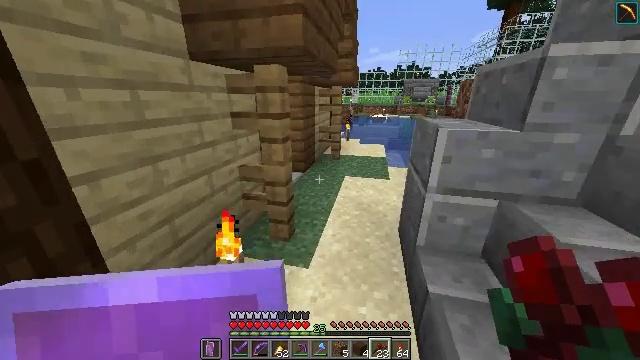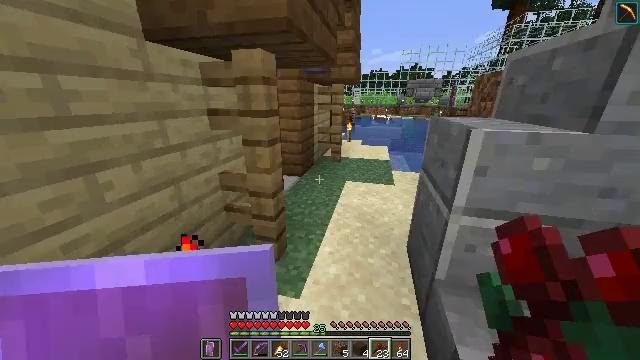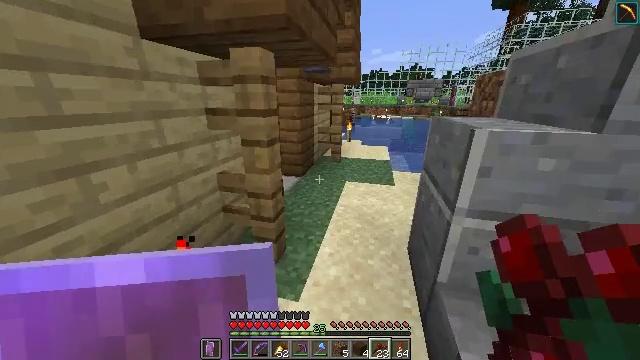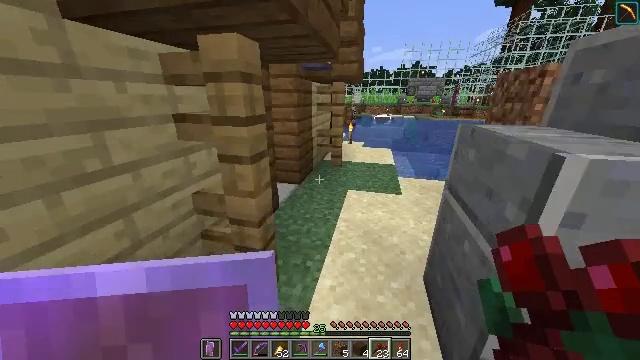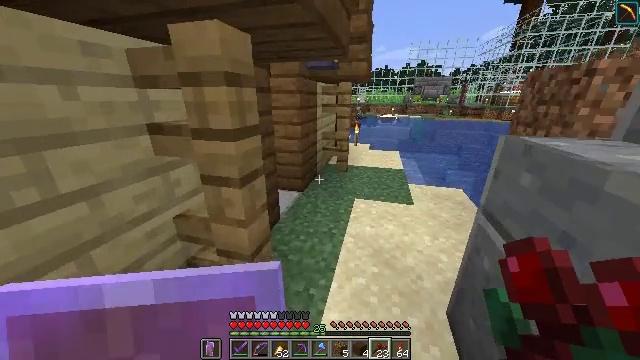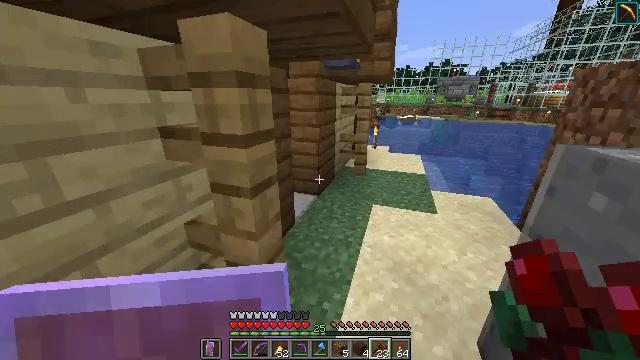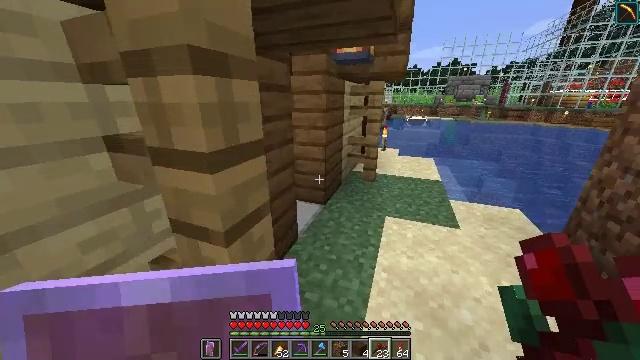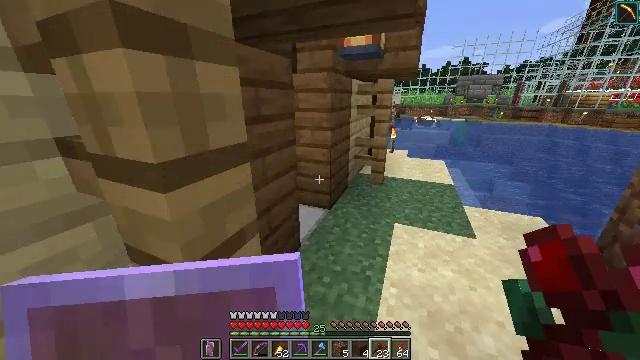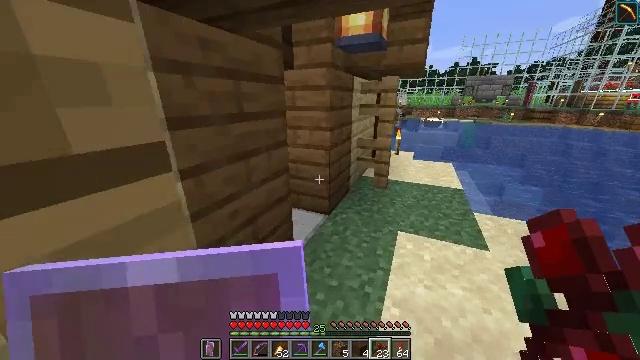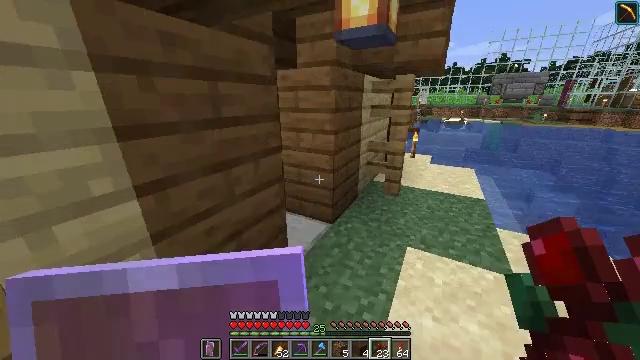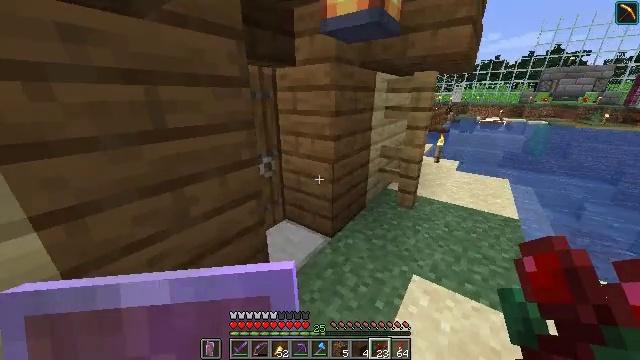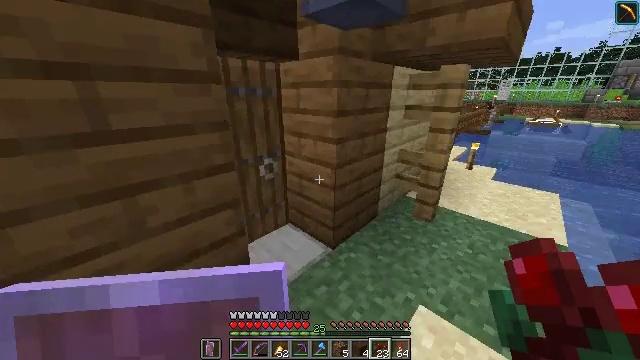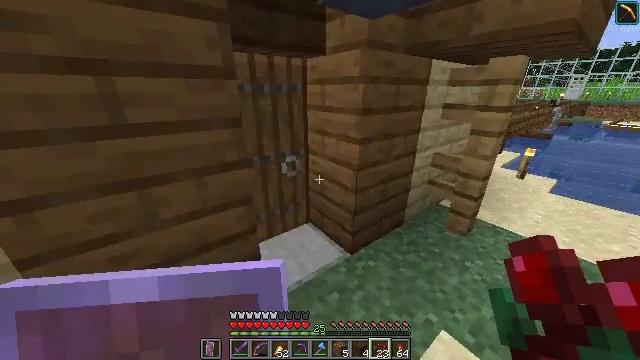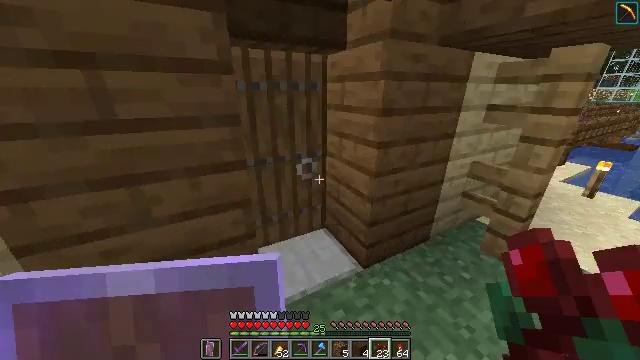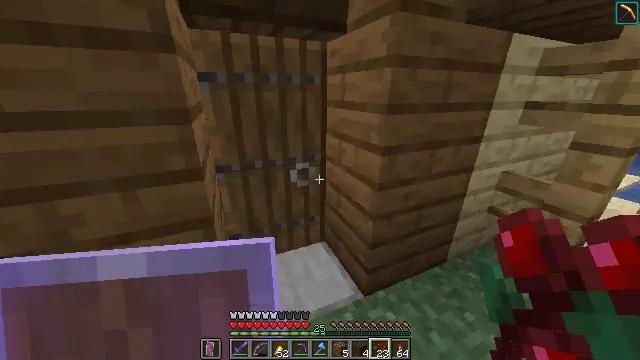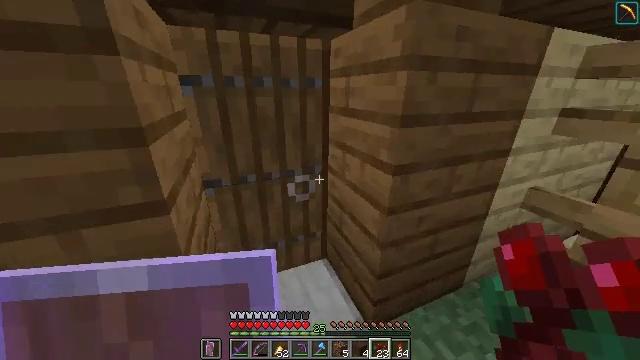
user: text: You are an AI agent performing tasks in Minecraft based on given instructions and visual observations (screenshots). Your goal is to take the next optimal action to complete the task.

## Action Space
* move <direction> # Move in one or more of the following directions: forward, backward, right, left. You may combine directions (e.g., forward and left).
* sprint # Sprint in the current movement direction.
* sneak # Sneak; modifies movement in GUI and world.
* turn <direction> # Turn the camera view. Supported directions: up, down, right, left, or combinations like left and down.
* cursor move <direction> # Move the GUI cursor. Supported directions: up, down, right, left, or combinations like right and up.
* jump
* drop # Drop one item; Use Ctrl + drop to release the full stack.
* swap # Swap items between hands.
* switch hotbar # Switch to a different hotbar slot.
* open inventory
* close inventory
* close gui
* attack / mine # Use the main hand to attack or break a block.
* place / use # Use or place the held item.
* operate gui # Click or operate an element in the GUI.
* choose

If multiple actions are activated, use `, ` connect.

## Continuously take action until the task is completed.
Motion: motion action
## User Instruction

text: Gather the sticky piston from a redstone contraption.
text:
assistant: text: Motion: move forward, sprint
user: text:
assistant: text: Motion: move forward, sprint
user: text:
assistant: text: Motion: move forward, sprint
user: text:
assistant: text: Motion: move forward, sprint, turn left
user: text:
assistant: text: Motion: move forward, sprint, turn left
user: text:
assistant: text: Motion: move forward, sprint, turn left
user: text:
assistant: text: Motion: move forward and move right, sprint, turn left
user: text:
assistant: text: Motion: move forward and move right, sprint, turn left
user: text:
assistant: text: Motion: move forward and move right, sprint, turn left
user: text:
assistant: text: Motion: move forward and move right, sprint, turn left
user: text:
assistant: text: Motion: move forward and move right, sprint, turn left
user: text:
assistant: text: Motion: move forward and move right, sprint, turn left
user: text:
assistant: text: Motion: move forward, sprint, turn left
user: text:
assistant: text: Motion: move forward, sprint, turn left
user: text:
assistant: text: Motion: move forward, sprint, turn left
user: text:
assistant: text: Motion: move forward, sprint, turn left
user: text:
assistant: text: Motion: move forward, sprint, turn left and up
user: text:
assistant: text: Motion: move forward, sprint, turn left and up
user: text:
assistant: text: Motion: move forward, sprint, turn left
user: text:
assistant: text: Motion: move forward, sprint, turn left and up
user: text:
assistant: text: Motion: move forward, sprint, turn left and up
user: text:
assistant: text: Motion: move forward, sprint, turn left
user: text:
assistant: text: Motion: move forward, sprint, use / place
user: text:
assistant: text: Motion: move forward, sprint, use / place
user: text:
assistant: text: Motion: turn right
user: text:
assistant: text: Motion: turn right
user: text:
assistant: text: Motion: turn right and up
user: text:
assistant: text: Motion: turn right
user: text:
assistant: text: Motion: turn right and down
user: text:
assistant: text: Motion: no_op